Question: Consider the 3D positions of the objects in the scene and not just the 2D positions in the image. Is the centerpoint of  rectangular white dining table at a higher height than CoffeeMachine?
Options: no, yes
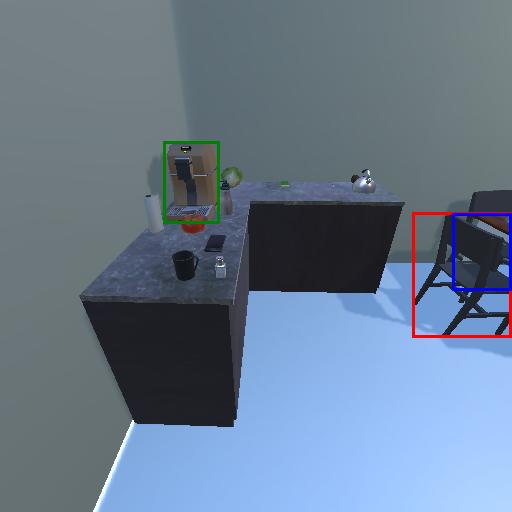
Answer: no